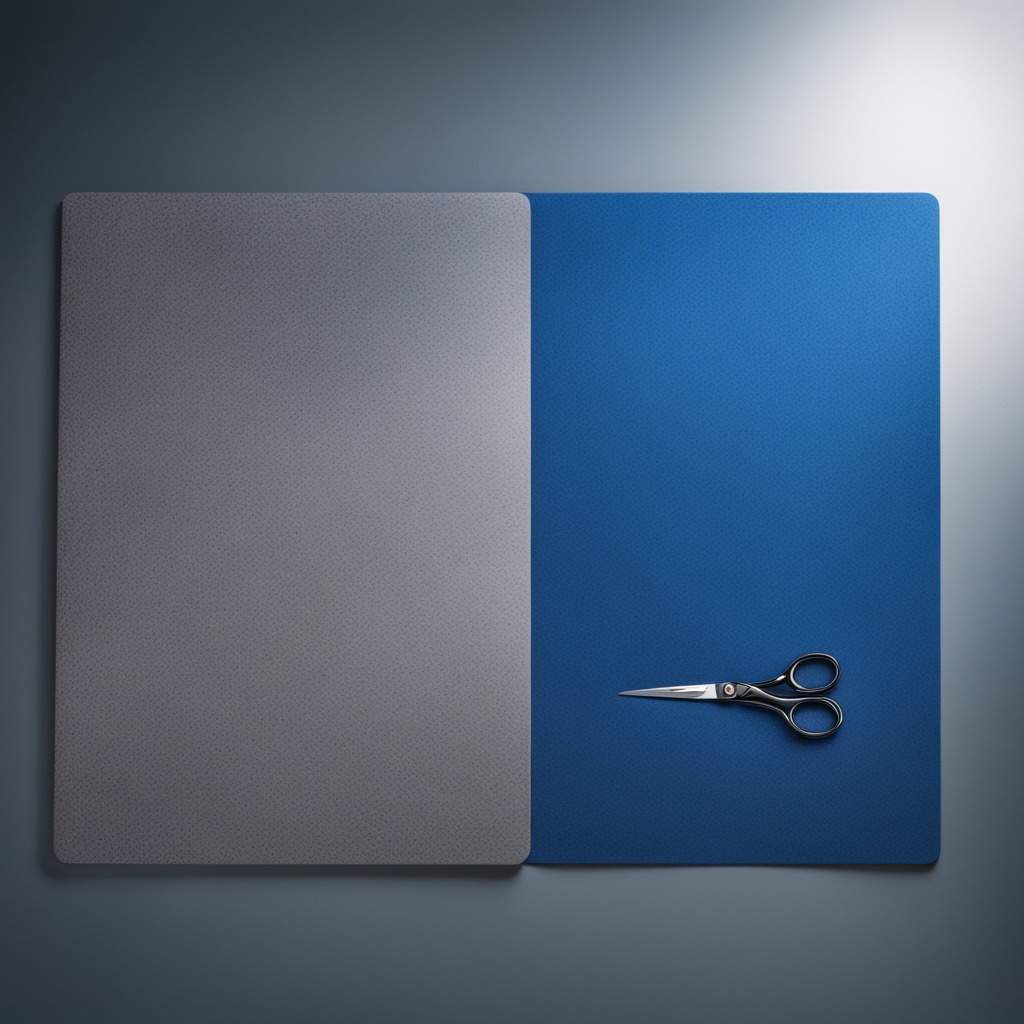
A scissor lying on a clean granite tabletop covered with a blue rubber mat inside a workshop under bright overhead lighting crisp shadows high clarity worn but beneath the mat